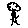
Label: tree